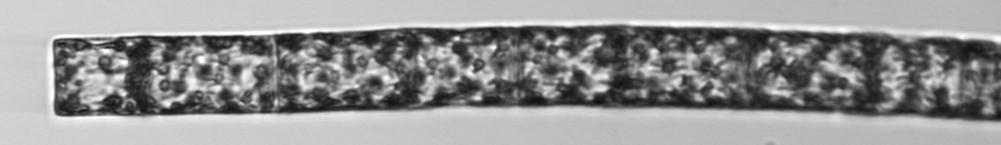
Label: Guinardia_flaccida